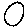
Label: circle